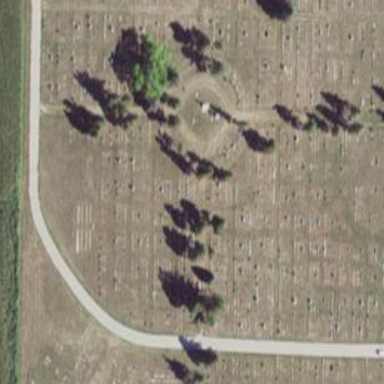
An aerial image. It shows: Cemetery.